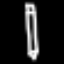
Label: pencil